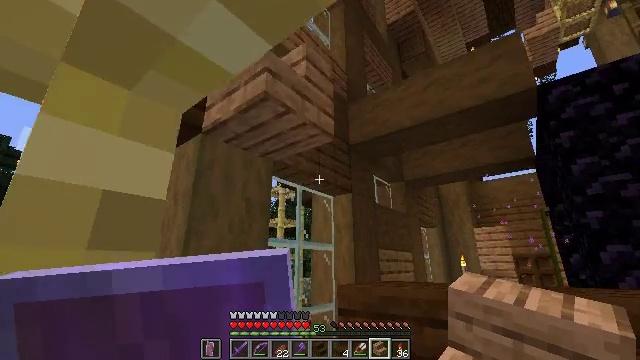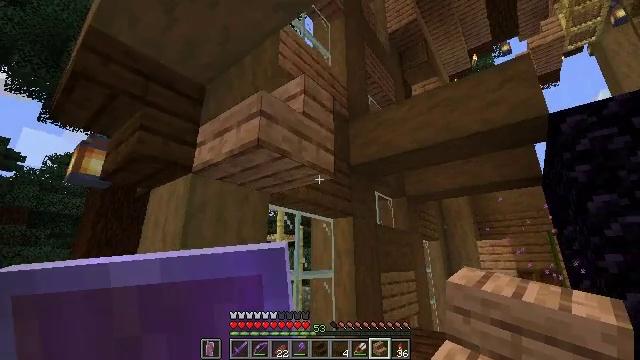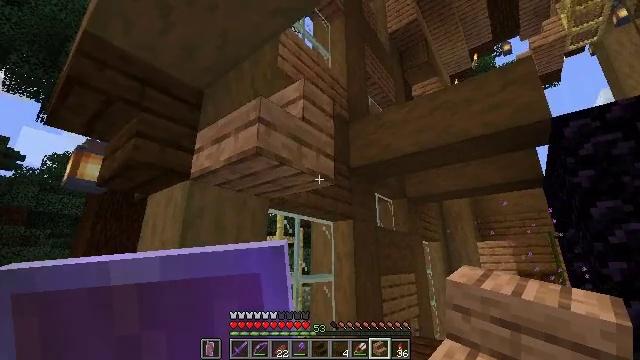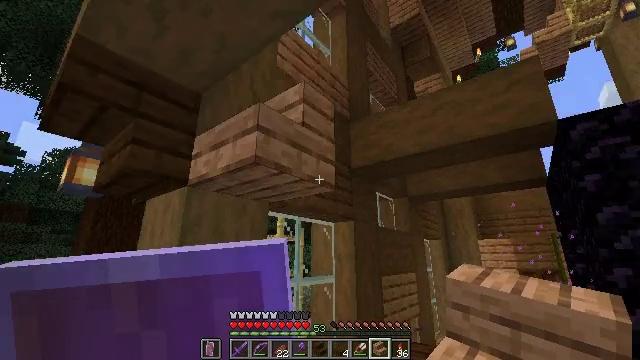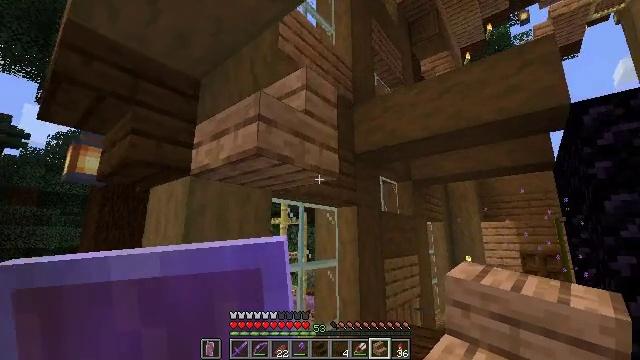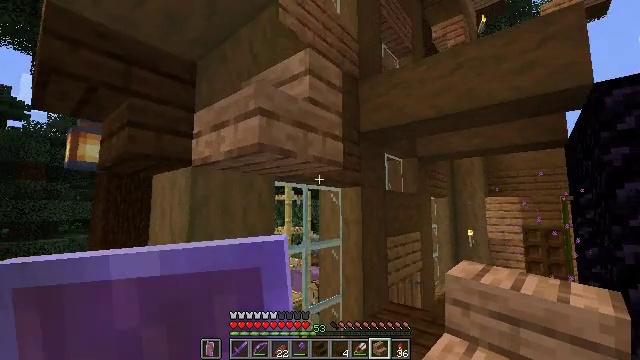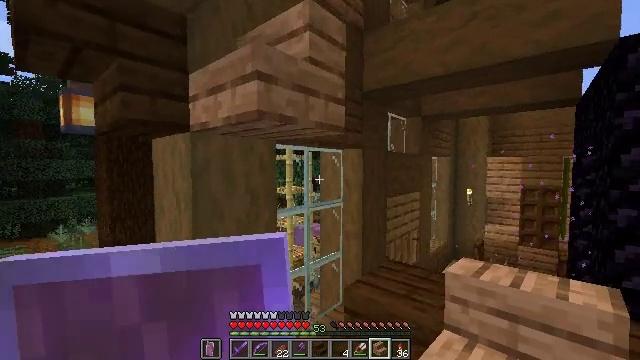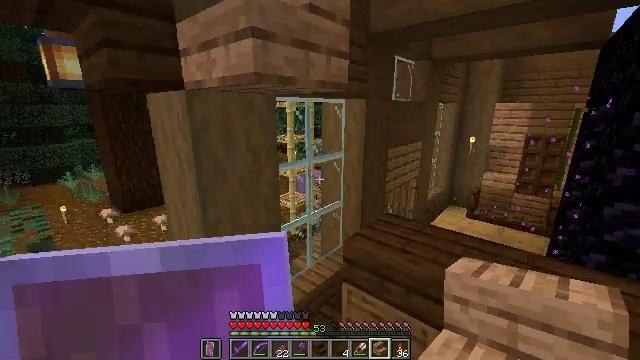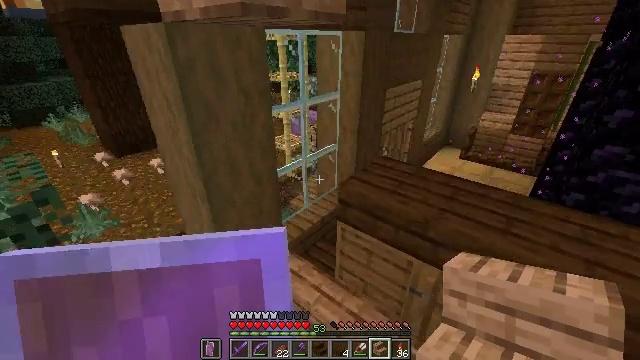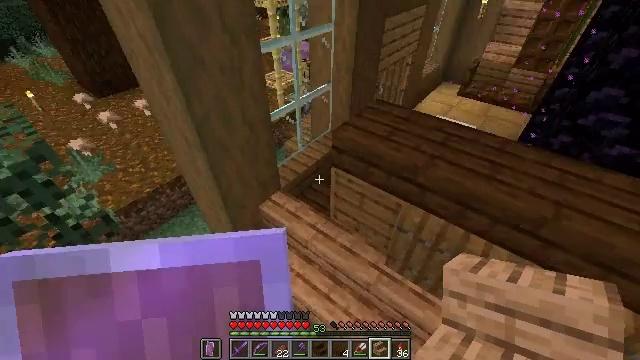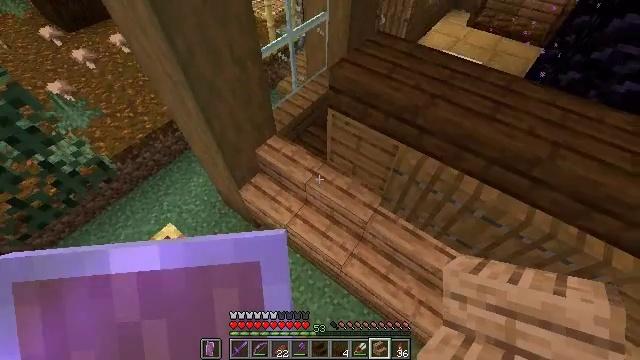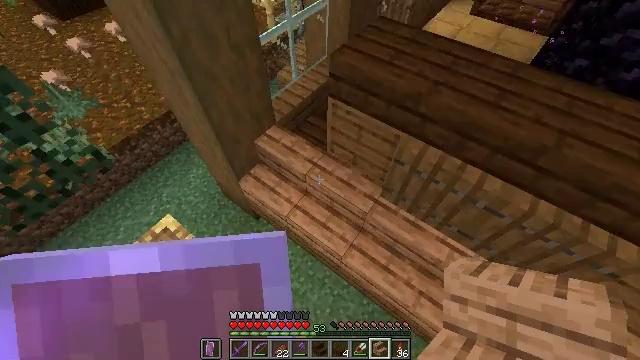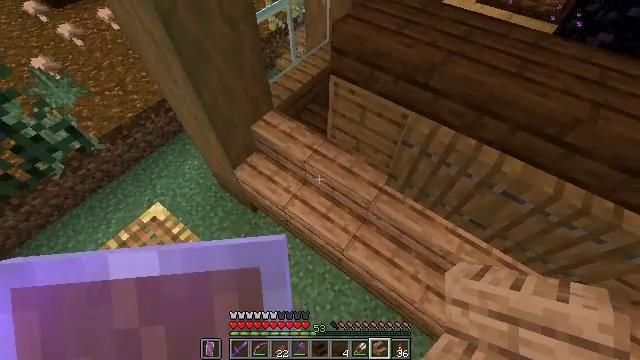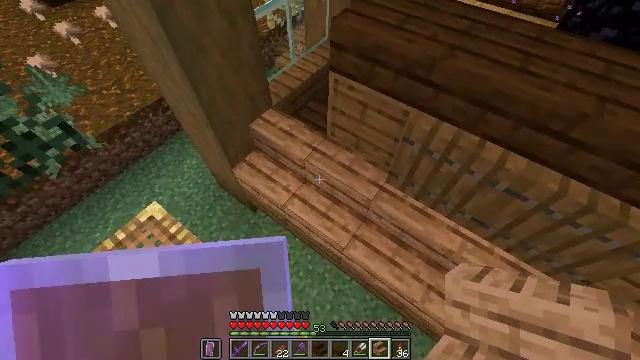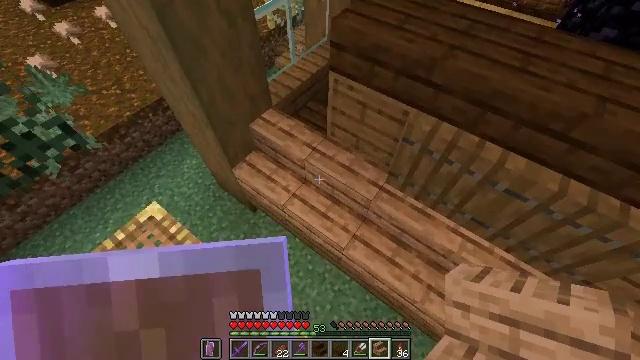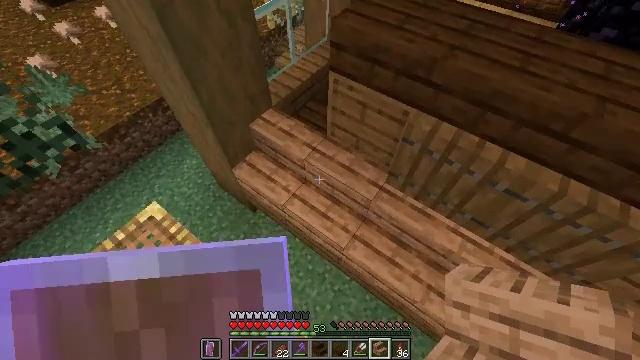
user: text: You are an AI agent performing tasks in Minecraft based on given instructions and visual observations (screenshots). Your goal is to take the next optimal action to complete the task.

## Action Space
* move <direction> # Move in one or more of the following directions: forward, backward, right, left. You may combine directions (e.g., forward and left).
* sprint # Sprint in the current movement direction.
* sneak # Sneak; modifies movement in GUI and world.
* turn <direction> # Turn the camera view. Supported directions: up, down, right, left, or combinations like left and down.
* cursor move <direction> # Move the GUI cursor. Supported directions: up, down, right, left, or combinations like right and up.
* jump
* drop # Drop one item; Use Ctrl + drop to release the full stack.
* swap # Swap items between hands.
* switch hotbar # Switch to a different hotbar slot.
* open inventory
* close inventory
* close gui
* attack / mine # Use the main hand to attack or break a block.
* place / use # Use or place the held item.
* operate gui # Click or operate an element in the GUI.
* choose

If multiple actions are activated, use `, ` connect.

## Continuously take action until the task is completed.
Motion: motion action
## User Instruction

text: Attack the jungle stairs to disassemble them.
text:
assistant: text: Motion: jump
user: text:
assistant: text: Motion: jump
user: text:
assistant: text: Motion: turn down, jump
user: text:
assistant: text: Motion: turn down, jump
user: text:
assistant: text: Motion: turn down, jump
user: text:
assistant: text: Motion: turn down, jump
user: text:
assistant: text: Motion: turn down, jump
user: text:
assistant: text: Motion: turn right and down
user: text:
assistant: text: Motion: turn right and down
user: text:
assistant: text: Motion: turn right and down
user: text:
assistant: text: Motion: turn down
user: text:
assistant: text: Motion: no_op
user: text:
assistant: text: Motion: no_op
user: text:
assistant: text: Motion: no_op
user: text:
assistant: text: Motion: no_op
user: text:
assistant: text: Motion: no_op
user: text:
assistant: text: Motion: no_op
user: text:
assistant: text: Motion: turn right and up
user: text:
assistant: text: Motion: turn right and up
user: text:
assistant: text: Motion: turn right and up
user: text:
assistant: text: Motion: no_op
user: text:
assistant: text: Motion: turn right
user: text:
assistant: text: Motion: turn right
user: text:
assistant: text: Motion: no_op
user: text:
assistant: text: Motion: no_op
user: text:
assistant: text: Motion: no_op
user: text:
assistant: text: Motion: move forward, turn left and up
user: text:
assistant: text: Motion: move forward, turn left and up
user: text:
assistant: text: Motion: move forward, turn left and up
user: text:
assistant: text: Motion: move forward, turn up